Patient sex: F
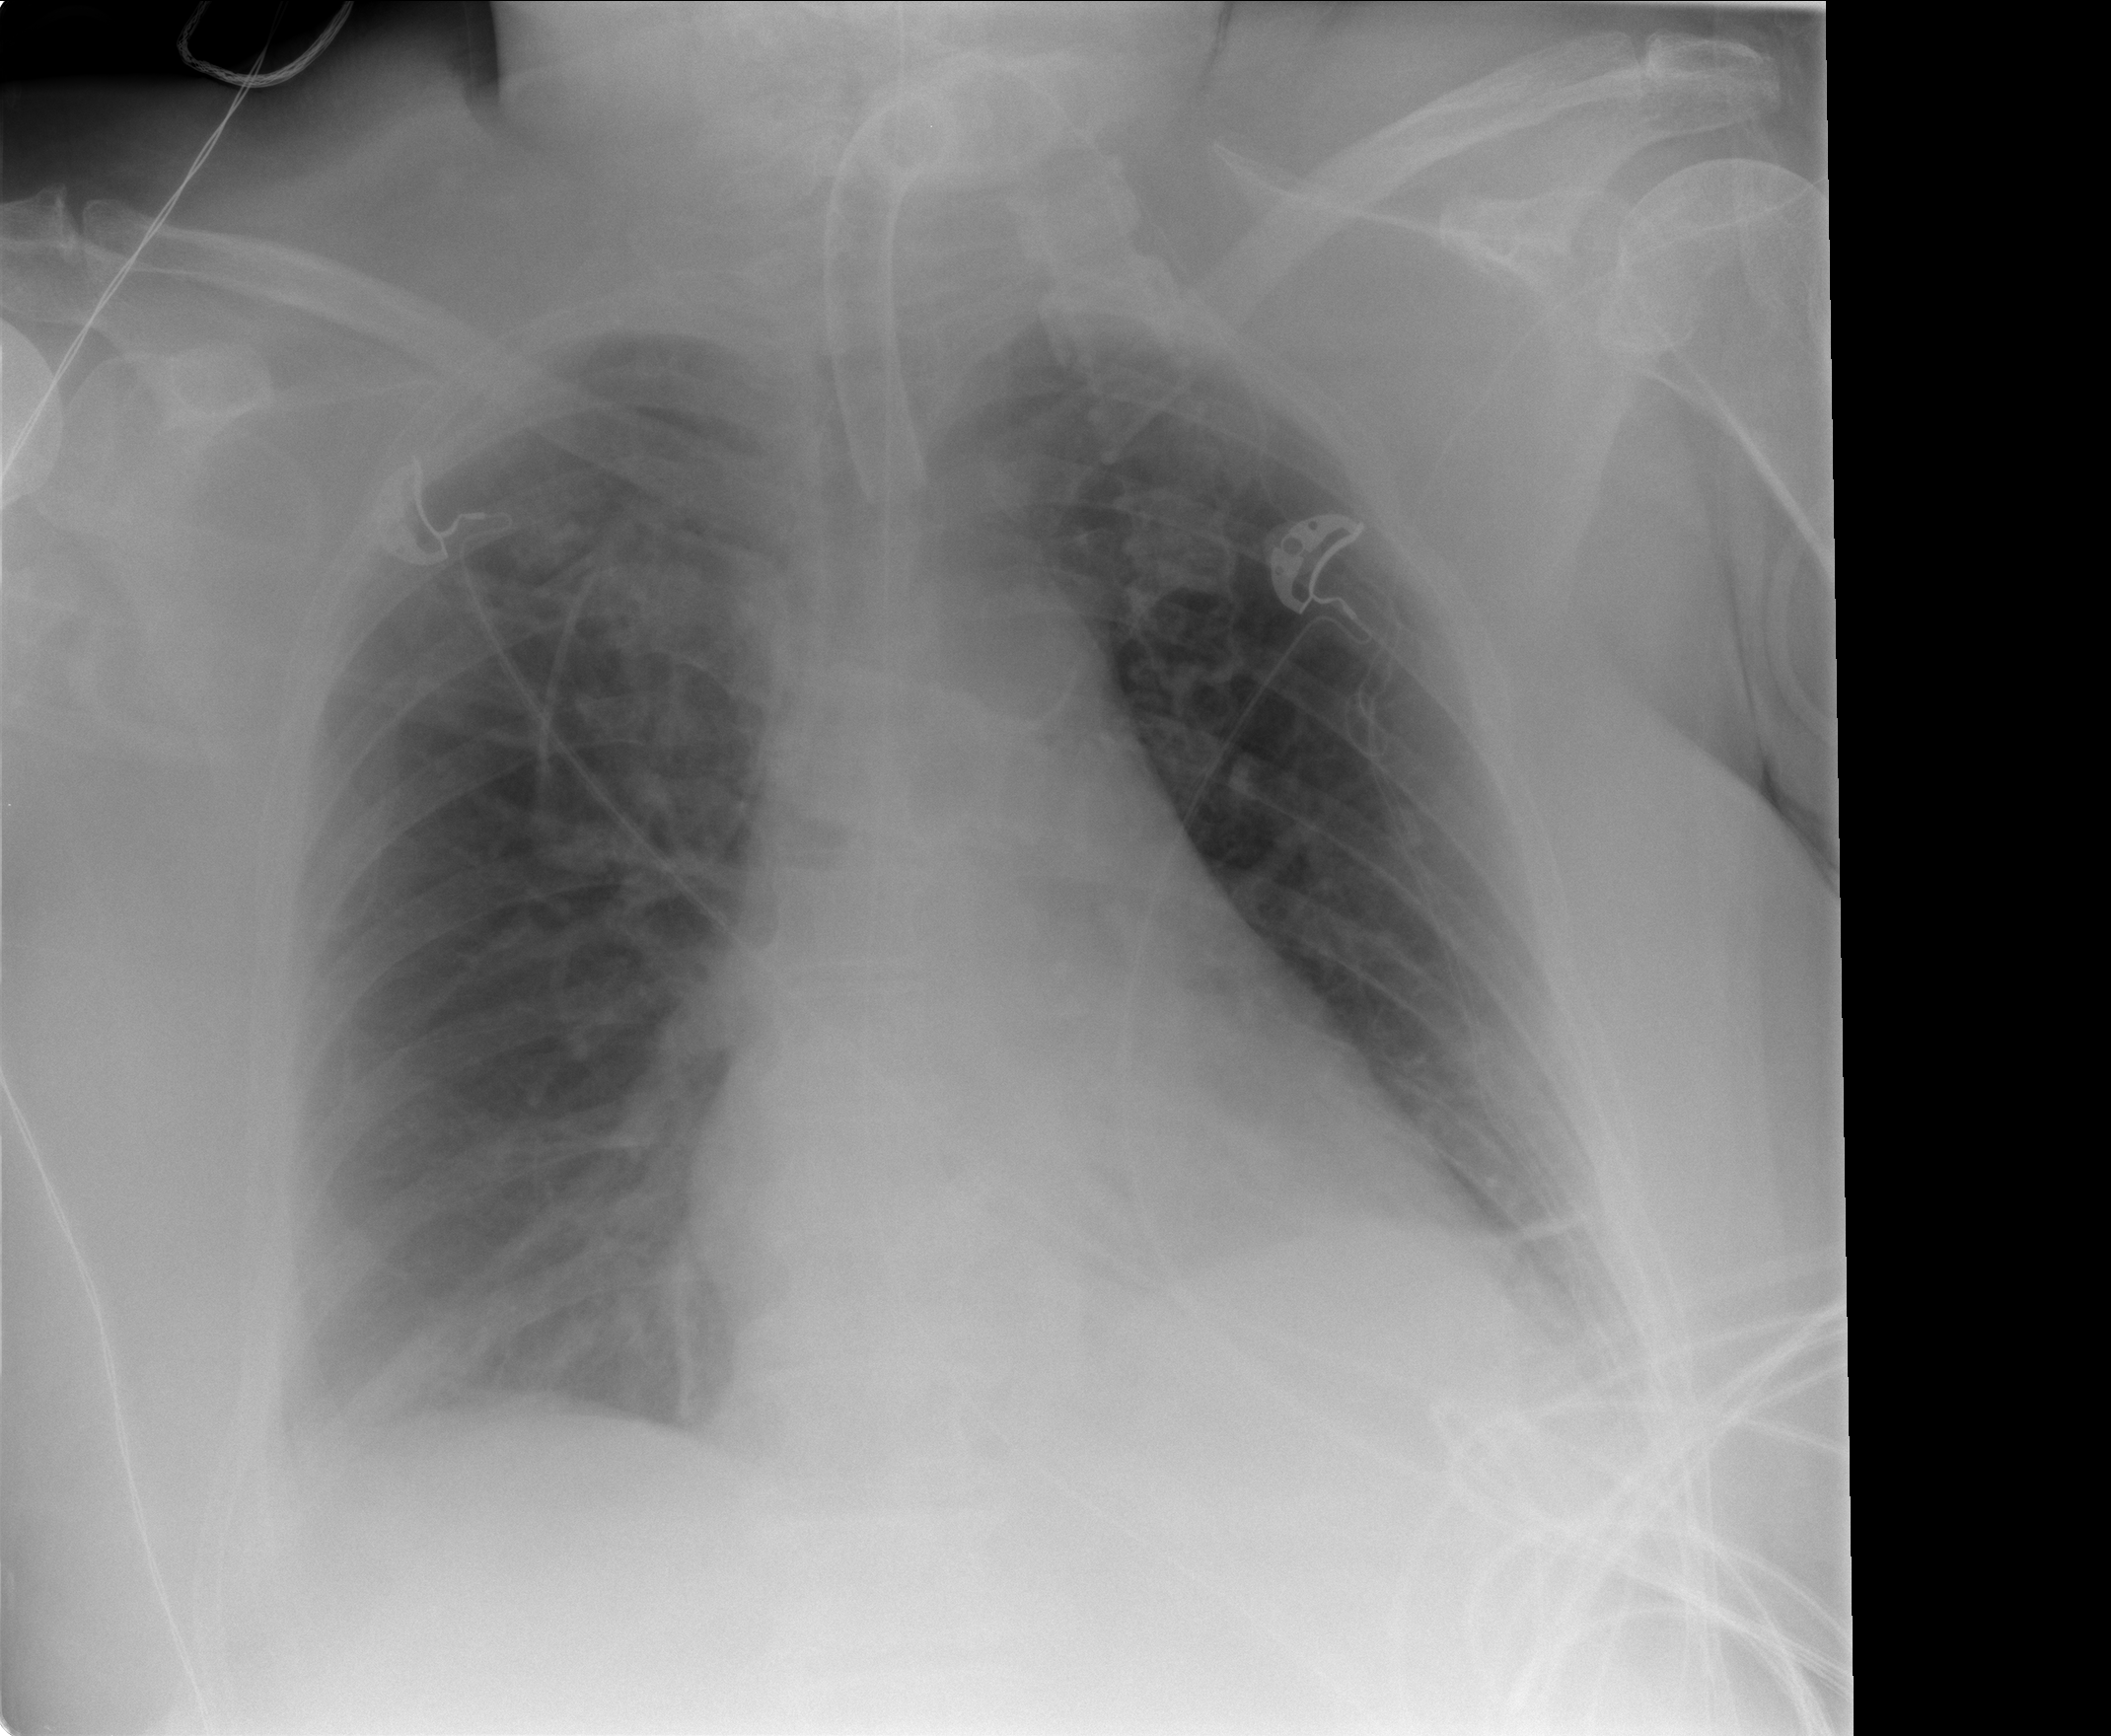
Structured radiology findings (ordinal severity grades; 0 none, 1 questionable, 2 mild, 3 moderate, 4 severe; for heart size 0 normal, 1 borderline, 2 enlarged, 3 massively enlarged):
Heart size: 0
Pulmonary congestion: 0
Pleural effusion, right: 1
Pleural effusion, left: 1
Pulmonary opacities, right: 0
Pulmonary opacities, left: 0
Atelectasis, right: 0
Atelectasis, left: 2